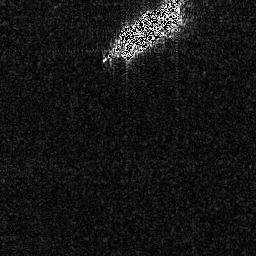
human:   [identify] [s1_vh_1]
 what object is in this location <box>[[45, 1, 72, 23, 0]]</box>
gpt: <ref>1 large ship at the top</ref>